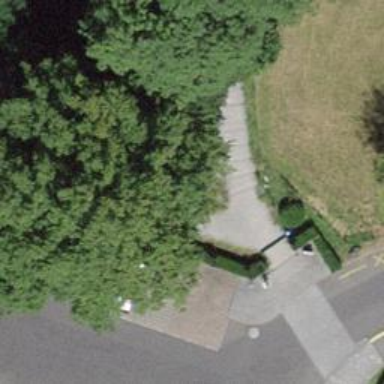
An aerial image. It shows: Set of steps on the road.